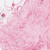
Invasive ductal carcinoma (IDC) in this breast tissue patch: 0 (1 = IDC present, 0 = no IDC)